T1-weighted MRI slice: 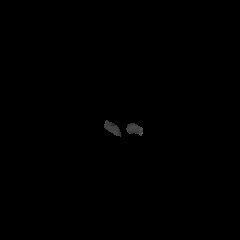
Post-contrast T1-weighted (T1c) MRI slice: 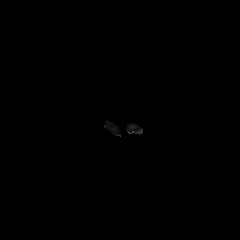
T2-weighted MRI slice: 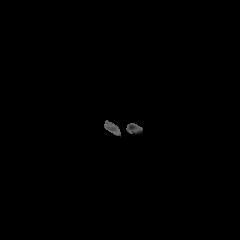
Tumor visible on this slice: no